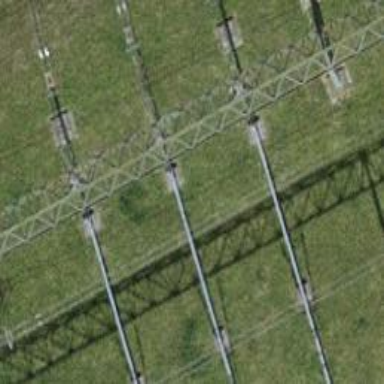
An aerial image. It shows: Insulator used in power systems.